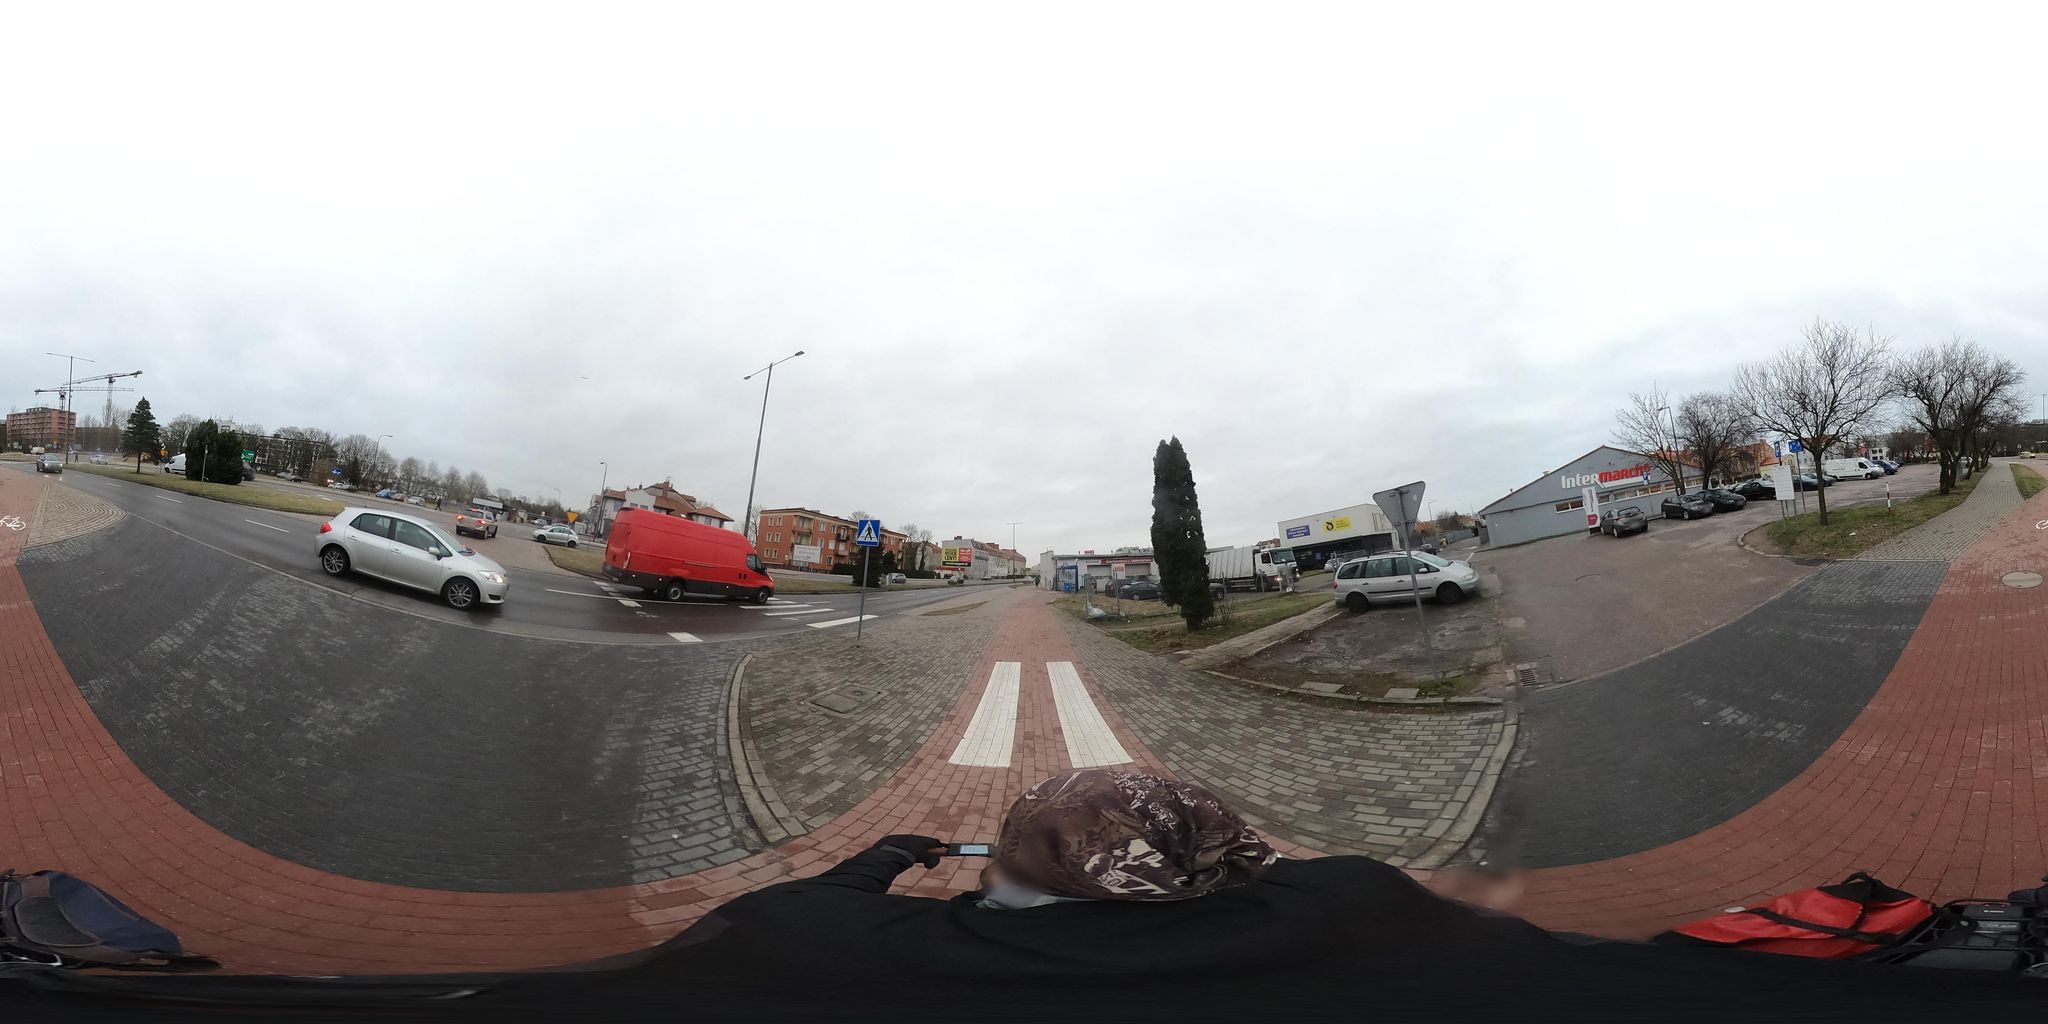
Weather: cloudy
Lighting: day
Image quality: slightly poor
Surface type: cycling surface
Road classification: cycleway
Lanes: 2
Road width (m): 1.8
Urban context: dense urban cluster
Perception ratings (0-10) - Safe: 0.88, Lively: 5.13, Beautiful: 4.88, Boring: 1.06, Depressing: 4.35, Wealthy: 1.88